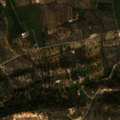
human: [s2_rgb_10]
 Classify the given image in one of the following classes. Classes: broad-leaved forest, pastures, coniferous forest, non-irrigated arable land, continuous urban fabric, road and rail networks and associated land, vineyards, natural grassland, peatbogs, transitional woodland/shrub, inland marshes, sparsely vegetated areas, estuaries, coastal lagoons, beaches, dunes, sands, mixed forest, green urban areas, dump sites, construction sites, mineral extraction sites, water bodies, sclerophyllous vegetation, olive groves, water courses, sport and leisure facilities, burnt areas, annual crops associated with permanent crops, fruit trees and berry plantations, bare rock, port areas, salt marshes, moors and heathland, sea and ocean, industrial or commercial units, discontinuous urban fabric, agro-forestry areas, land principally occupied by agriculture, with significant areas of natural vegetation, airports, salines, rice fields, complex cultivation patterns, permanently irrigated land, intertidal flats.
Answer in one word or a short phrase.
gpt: fruit trees and berry plantations, annual crops associated with permanent crops, land principally occupied by agriculture, with significant areas of natural vegetation